Question:
i have tried to repair from VS via "add or remove program" in control panel, but the error still appear..
> The first error appears when I try to update my VS
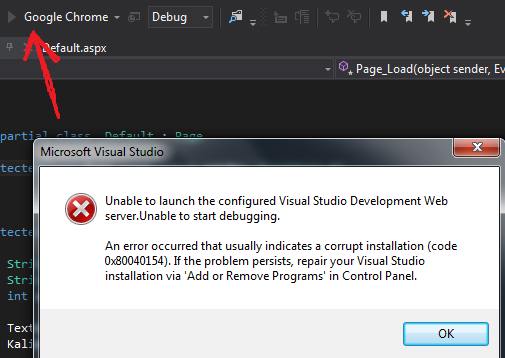
Answer: 1. Backup data
2. Uninstall VS
3. Install VS